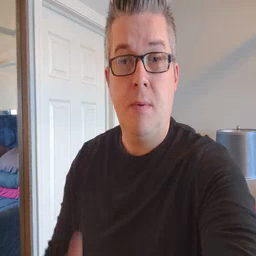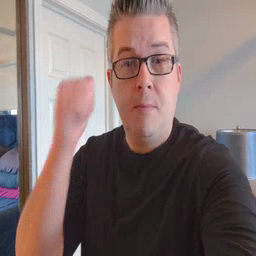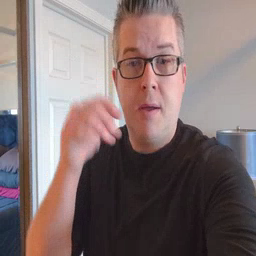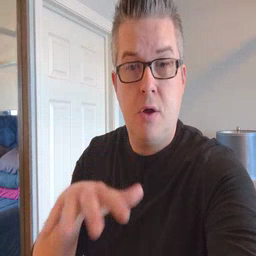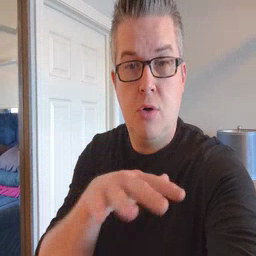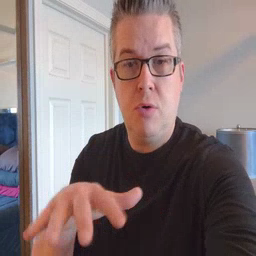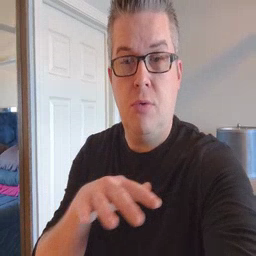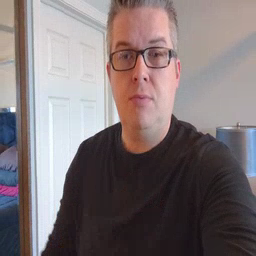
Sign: backyard